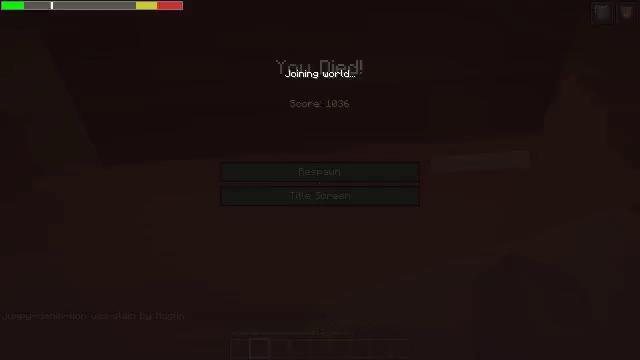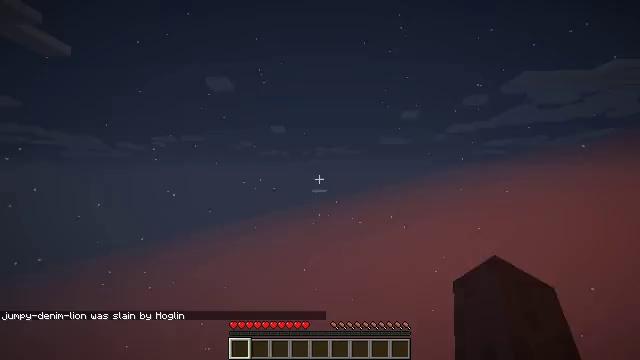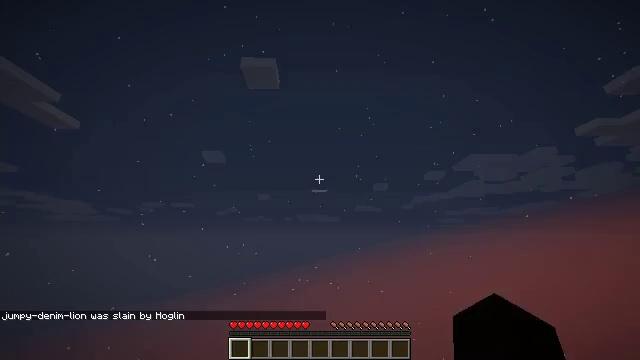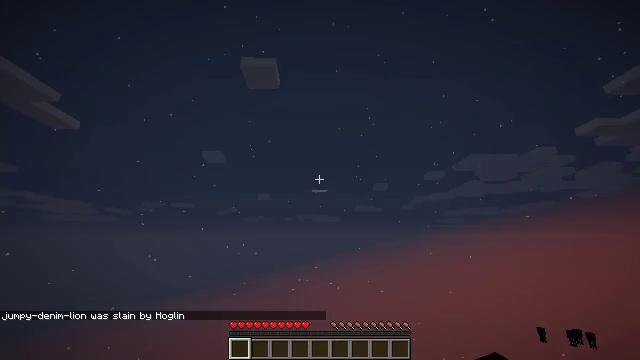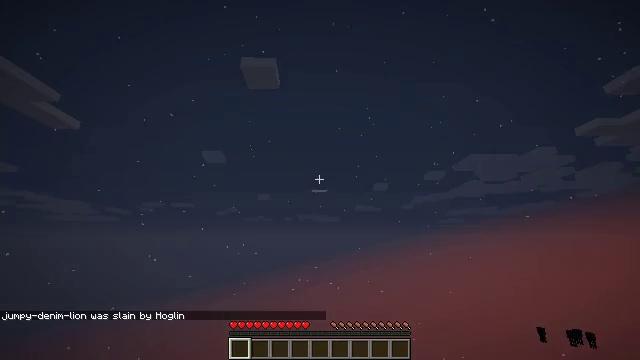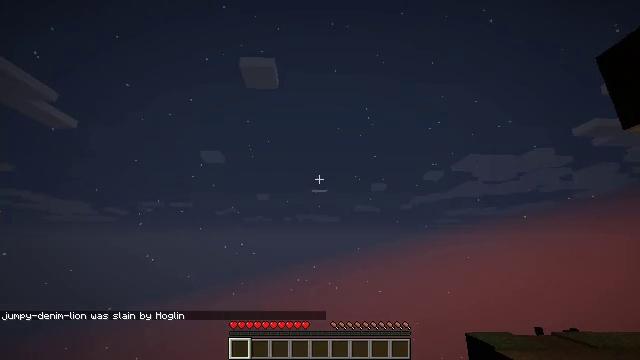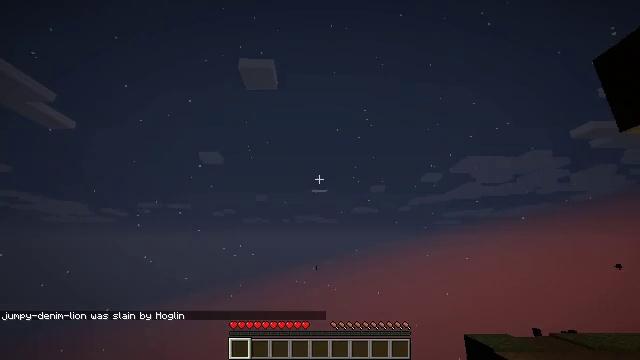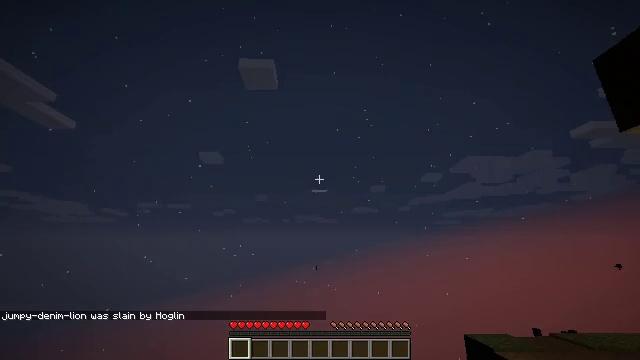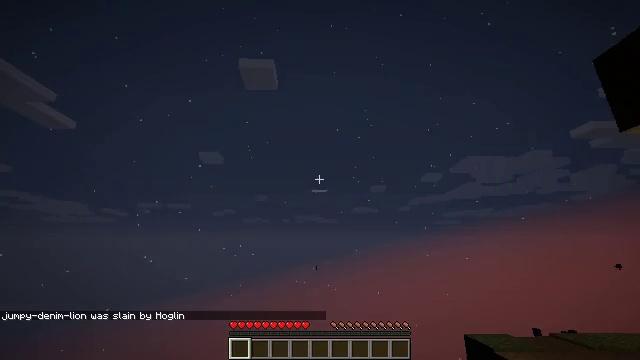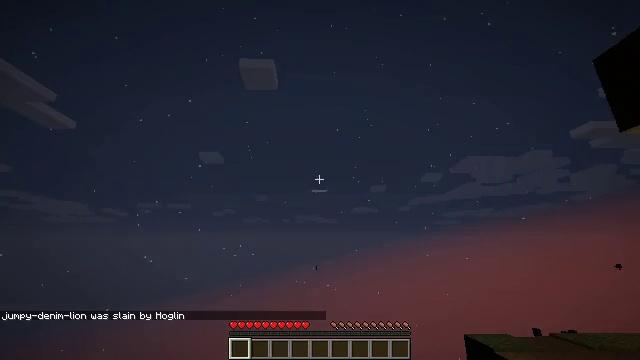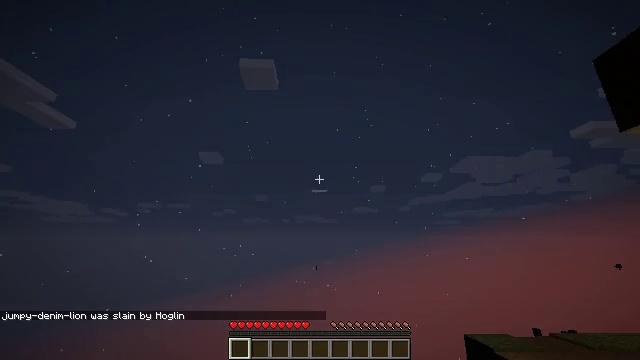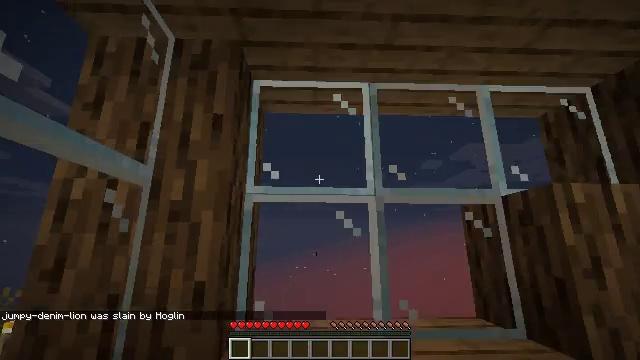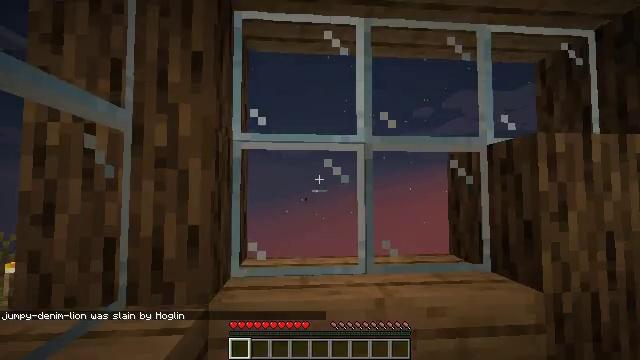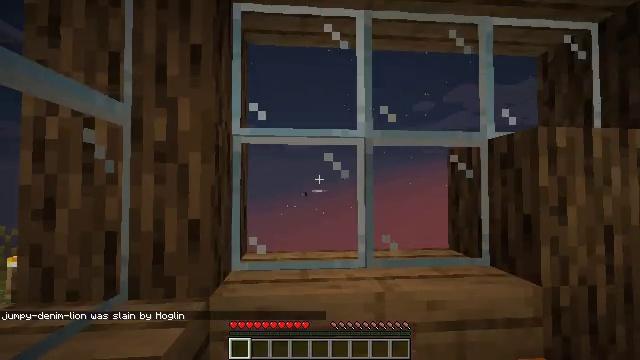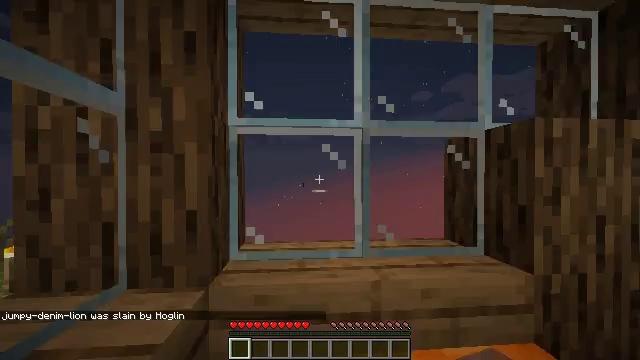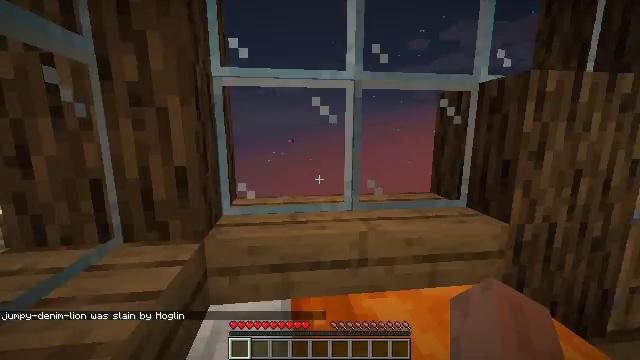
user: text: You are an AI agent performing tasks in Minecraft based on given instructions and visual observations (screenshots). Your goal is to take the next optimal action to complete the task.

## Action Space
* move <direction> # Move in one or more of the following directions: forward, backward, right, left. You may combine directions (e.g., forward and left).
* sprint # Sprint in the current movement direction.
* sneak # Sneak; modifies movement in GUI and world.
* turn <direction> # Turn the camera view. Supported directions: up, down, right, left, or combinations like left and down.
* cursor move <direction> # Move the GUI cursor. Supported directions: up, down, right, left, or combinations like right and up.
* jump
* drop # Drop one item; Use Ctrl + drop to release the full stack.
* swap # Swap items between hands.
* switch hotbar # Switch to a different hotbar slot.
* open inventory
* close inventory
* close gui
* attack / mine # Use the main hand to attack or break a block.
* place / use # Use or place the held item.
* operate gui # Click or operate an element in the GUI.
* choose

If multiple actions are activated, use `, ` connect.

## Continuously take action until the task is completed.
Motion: motion action
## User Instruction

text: Remove a crimson fungus from the inventory.
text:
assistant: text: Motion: move back, turn left and up, attack / mine
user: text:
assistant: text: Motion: turn right and up
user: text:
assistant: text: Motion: no_op
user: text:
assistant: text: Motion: no_op
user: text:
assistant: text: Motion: no_op
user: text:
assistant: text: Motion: no_op
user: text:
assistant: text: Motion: no_op
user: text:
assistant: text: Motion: no_op
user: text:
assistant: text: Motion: no_op
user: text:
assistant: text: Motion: no_op
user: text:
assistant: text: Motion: turn down
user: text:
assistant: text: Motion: turn right and down
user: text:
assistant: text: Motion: turn down
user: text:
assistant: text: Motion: turn down
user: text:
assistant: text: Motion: turn right and down
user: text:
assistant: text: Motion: turn right and down
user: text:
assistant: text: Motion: turn down
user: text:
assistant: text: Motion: no_op
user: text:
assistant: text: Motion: no_op
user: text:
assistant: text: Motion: no_op
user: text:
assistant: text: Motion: turn right
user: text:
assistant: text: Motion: turn right
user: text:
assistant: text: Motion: turn right
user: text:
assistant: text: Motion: turn right and up
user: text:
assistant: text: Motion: turn right
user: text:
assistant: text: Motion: turn right
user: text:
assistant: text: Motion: no_op
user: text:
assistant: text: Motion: no_op
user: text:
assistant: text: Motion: no_op
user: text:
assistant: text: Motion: turn left and up